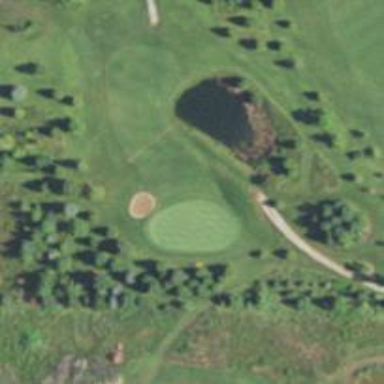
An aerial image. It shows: View of golf hole.